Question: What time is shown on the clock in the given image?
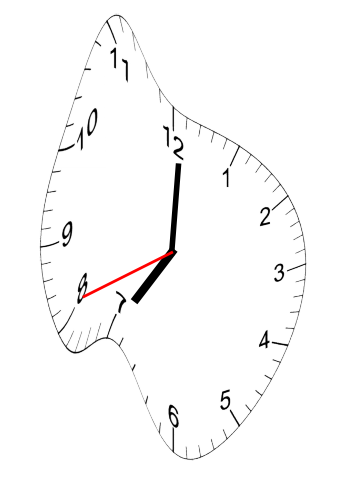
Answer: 07:00:41